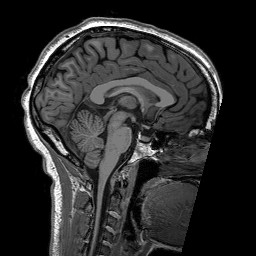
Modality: T1w
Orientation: sagittal
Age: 27
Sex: female